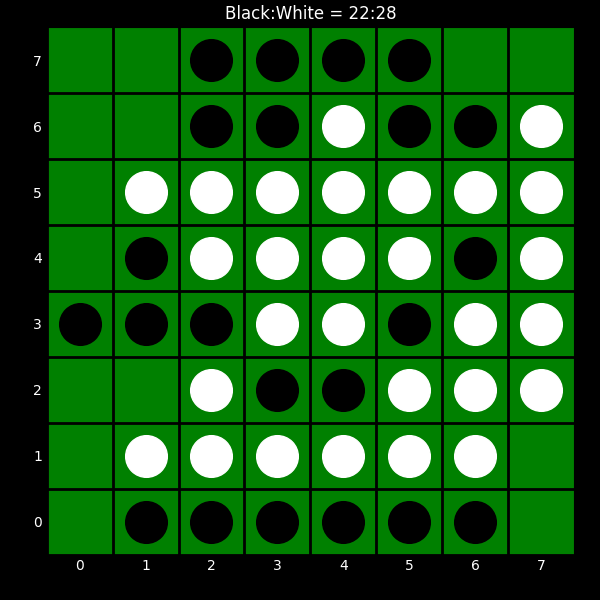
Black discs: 22
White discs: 28